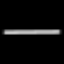
Label: line